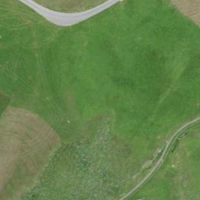
EUNIS habitat code: 26
Species observed at this site:
Parnassia palustris